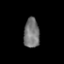
Tissue: prostate
Cell type: T cells
Senescence score: 0.7353
Nuclear area (px): 454
Mean DAPI intensity: 118.033